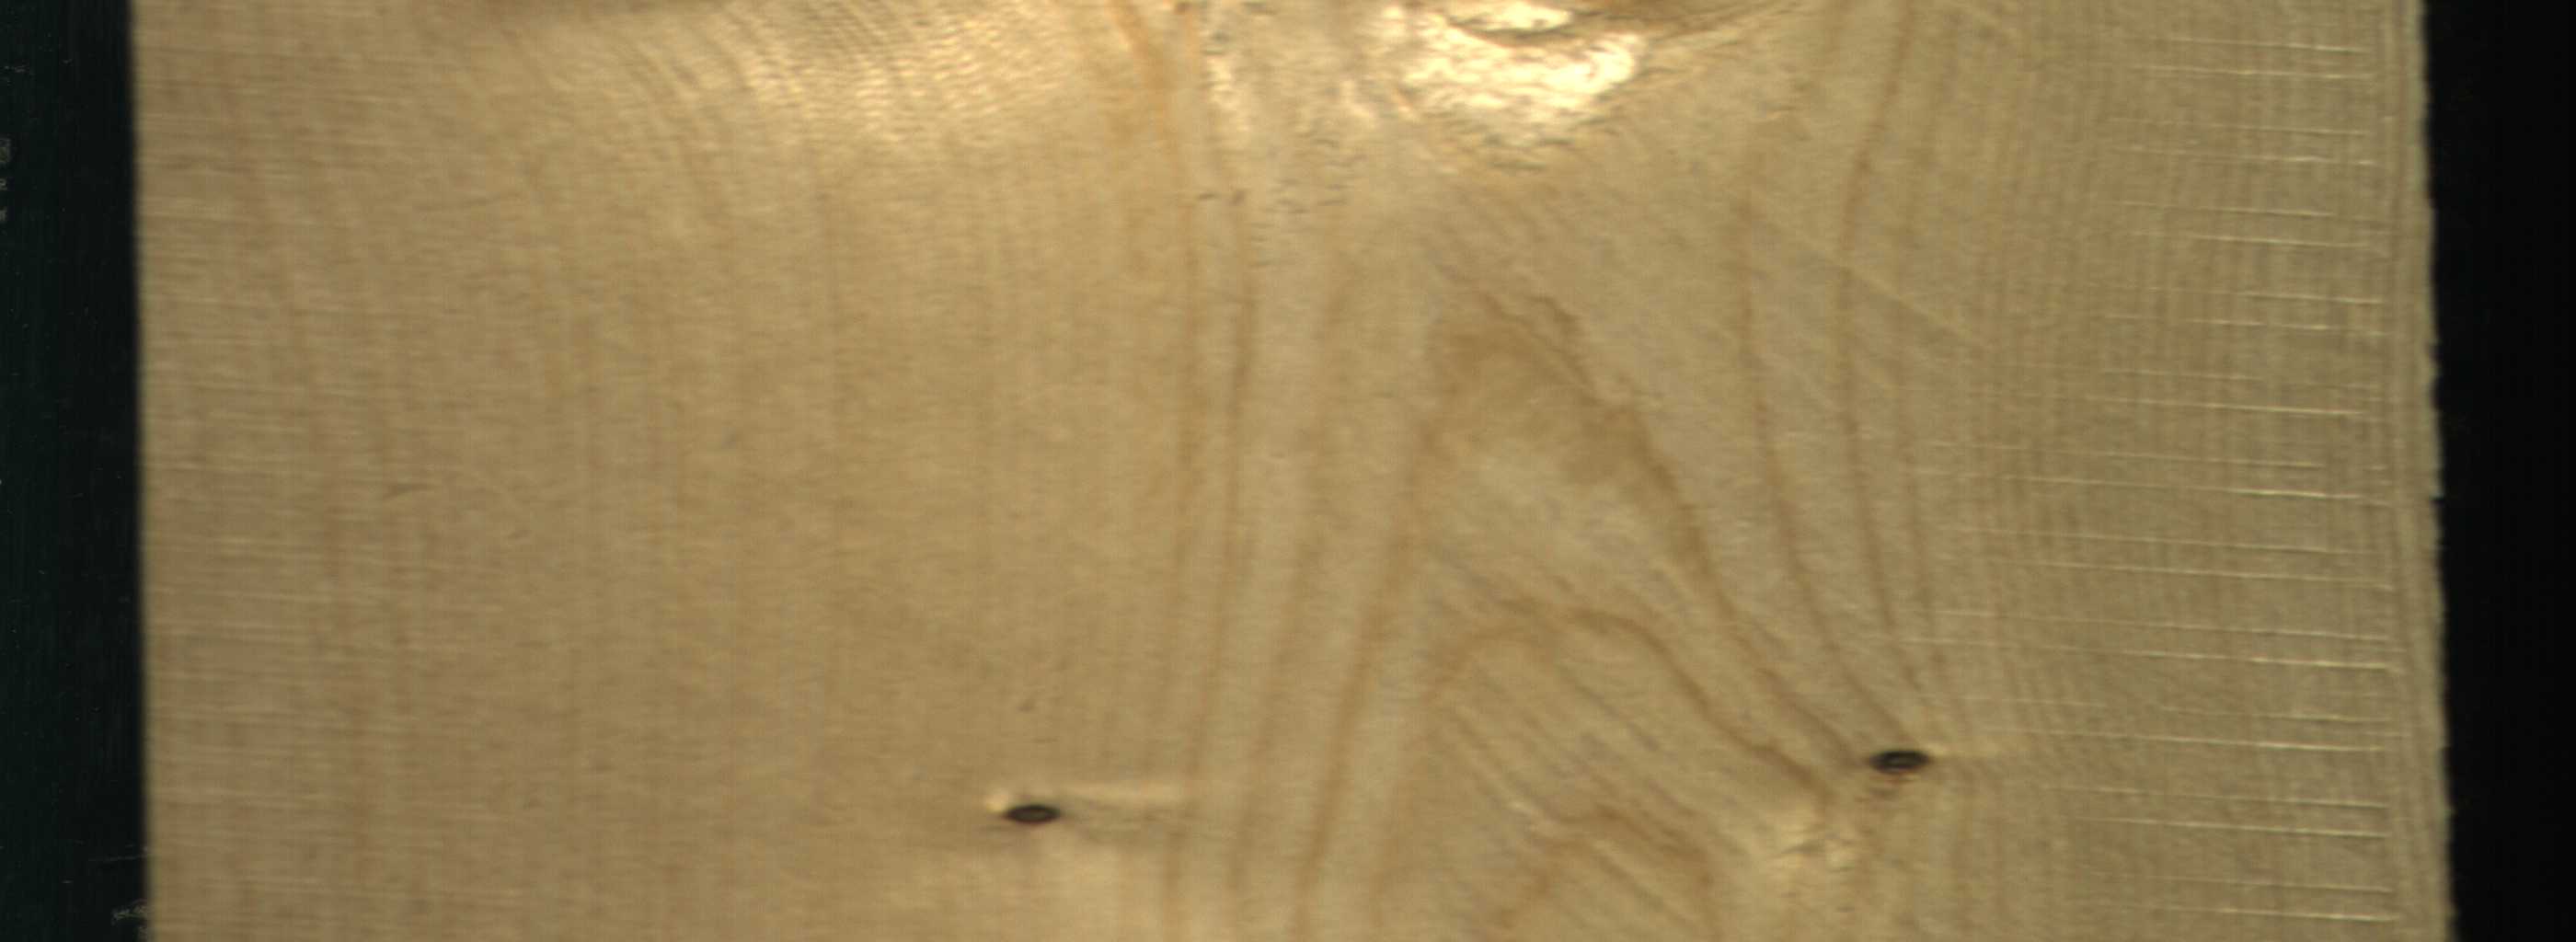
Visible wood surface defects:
Dead_Knot
Dead_Knot